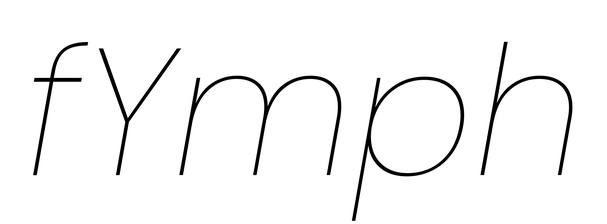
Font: Poppins-ThinItalic